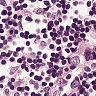
Metastatic tissue present: no